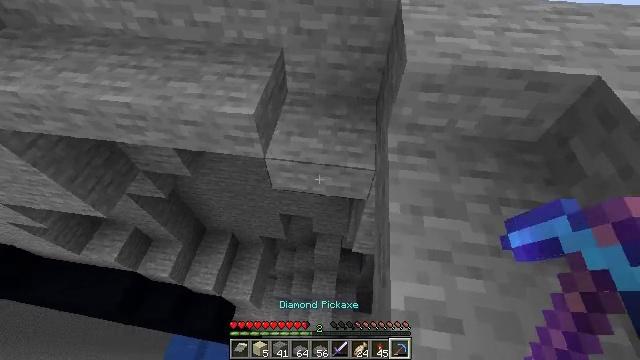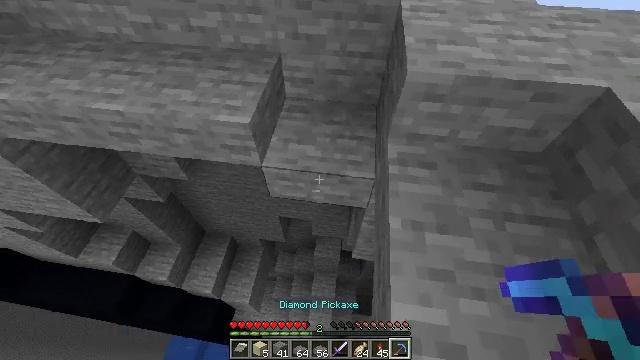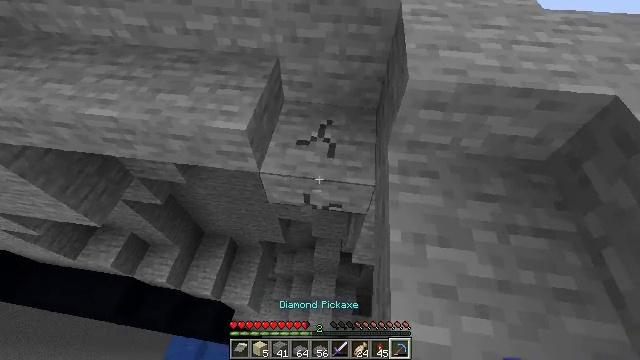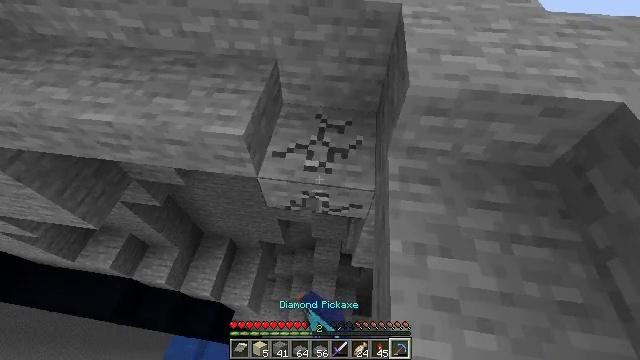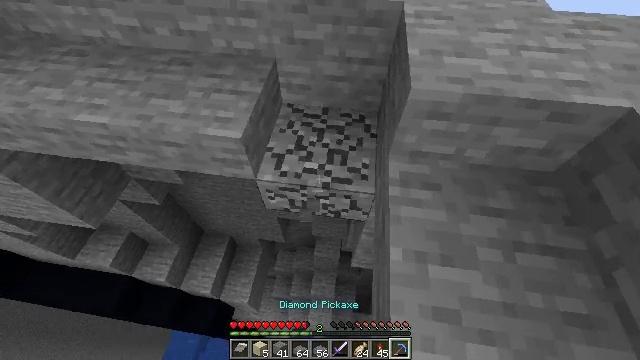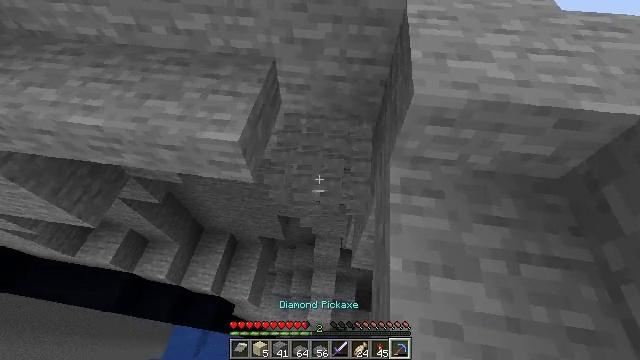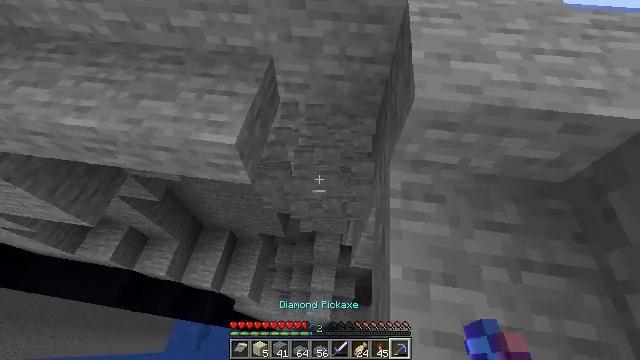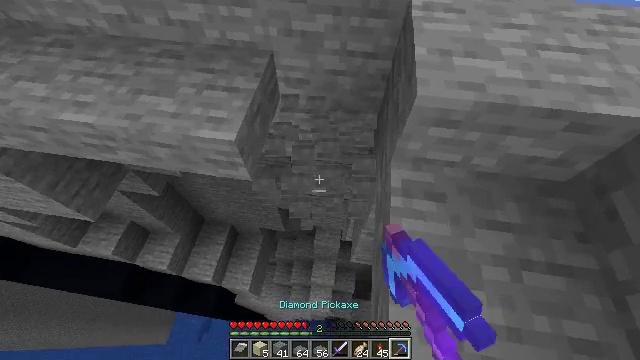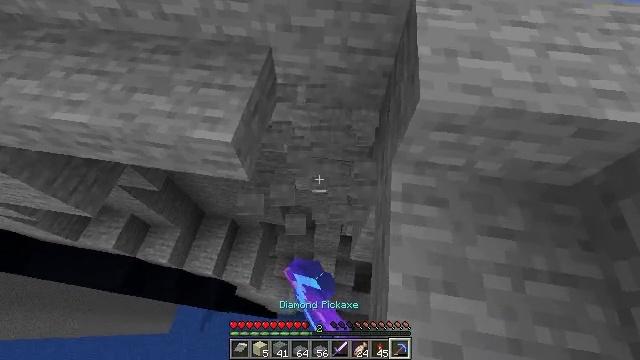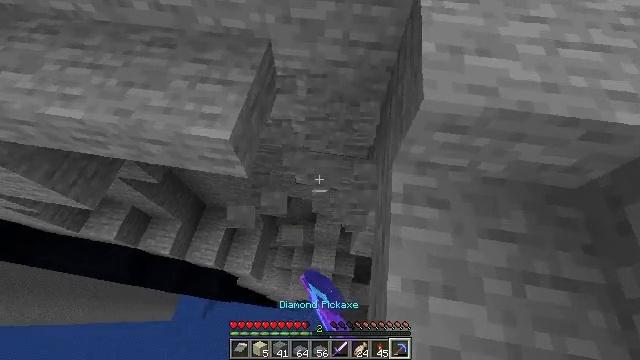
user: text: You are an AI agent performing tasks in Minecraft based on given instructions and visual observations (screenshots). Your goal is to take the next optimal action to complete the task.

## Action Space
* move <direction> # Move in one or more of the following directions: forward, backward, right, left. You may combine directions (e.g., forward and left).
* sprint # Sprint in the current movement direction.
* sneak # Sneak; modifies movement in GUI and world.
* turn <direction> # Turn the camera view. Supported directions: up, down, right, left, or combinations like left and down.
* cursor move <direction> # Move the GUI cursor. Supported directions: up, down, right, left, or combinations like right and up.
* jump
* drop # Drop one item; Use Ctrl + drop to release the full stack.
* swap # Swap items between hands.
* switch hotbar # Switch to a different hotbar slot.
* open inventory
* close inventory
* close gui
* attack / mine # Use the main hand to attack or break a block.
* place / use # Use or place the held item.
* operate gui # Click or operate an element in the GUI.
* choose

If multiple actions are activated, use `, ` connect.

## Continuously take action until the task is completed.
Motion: motion action
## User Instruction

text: Mine the stone slab block.
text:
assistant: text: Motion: move forward, sneak
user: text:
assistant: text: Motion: move forward, sneak, attack / mine
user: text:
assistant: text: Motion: move forward, sneak, attack / mine
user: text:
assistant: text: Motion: move forward, sneak, attack / mine
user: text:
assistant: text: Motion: move forward, sneak, attack / mine
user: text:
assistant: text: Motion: move forward, sneak, turn down, attack / mine
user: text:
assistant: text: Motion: move forward, sneak, turn down, attack / mine
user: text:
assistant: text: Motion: move forward, sneak, turn down, attack / mine
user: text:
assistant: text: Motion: move forward, sneak, turn down, attack / mine
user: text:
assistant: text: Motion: sneak, attack / mine